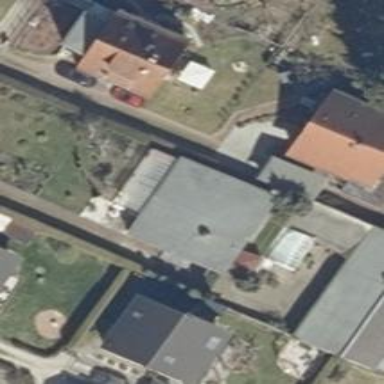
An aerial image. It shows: Detached building.